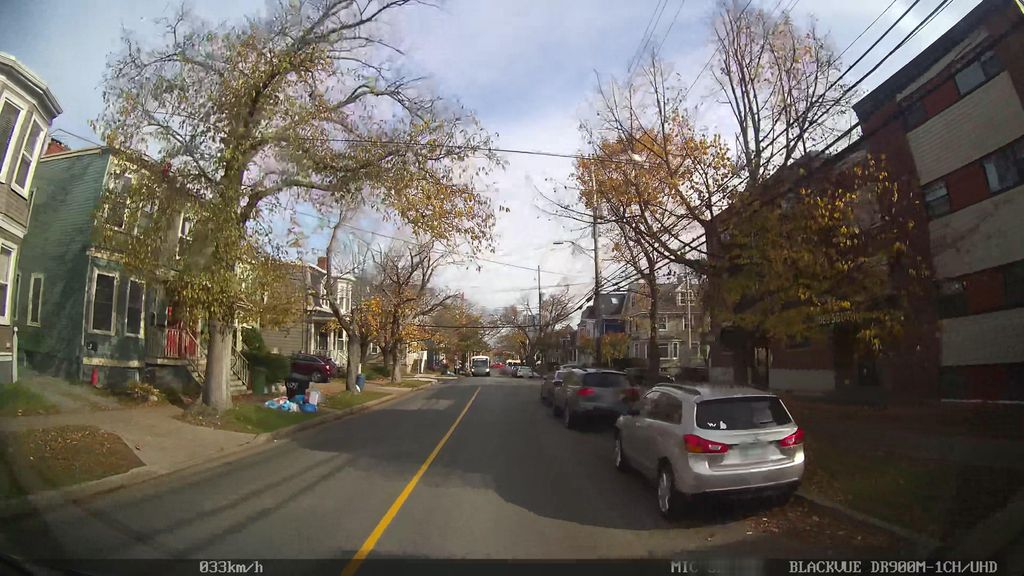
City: halifax